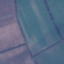
Land use / land cover: AnnualCrop